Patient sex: M
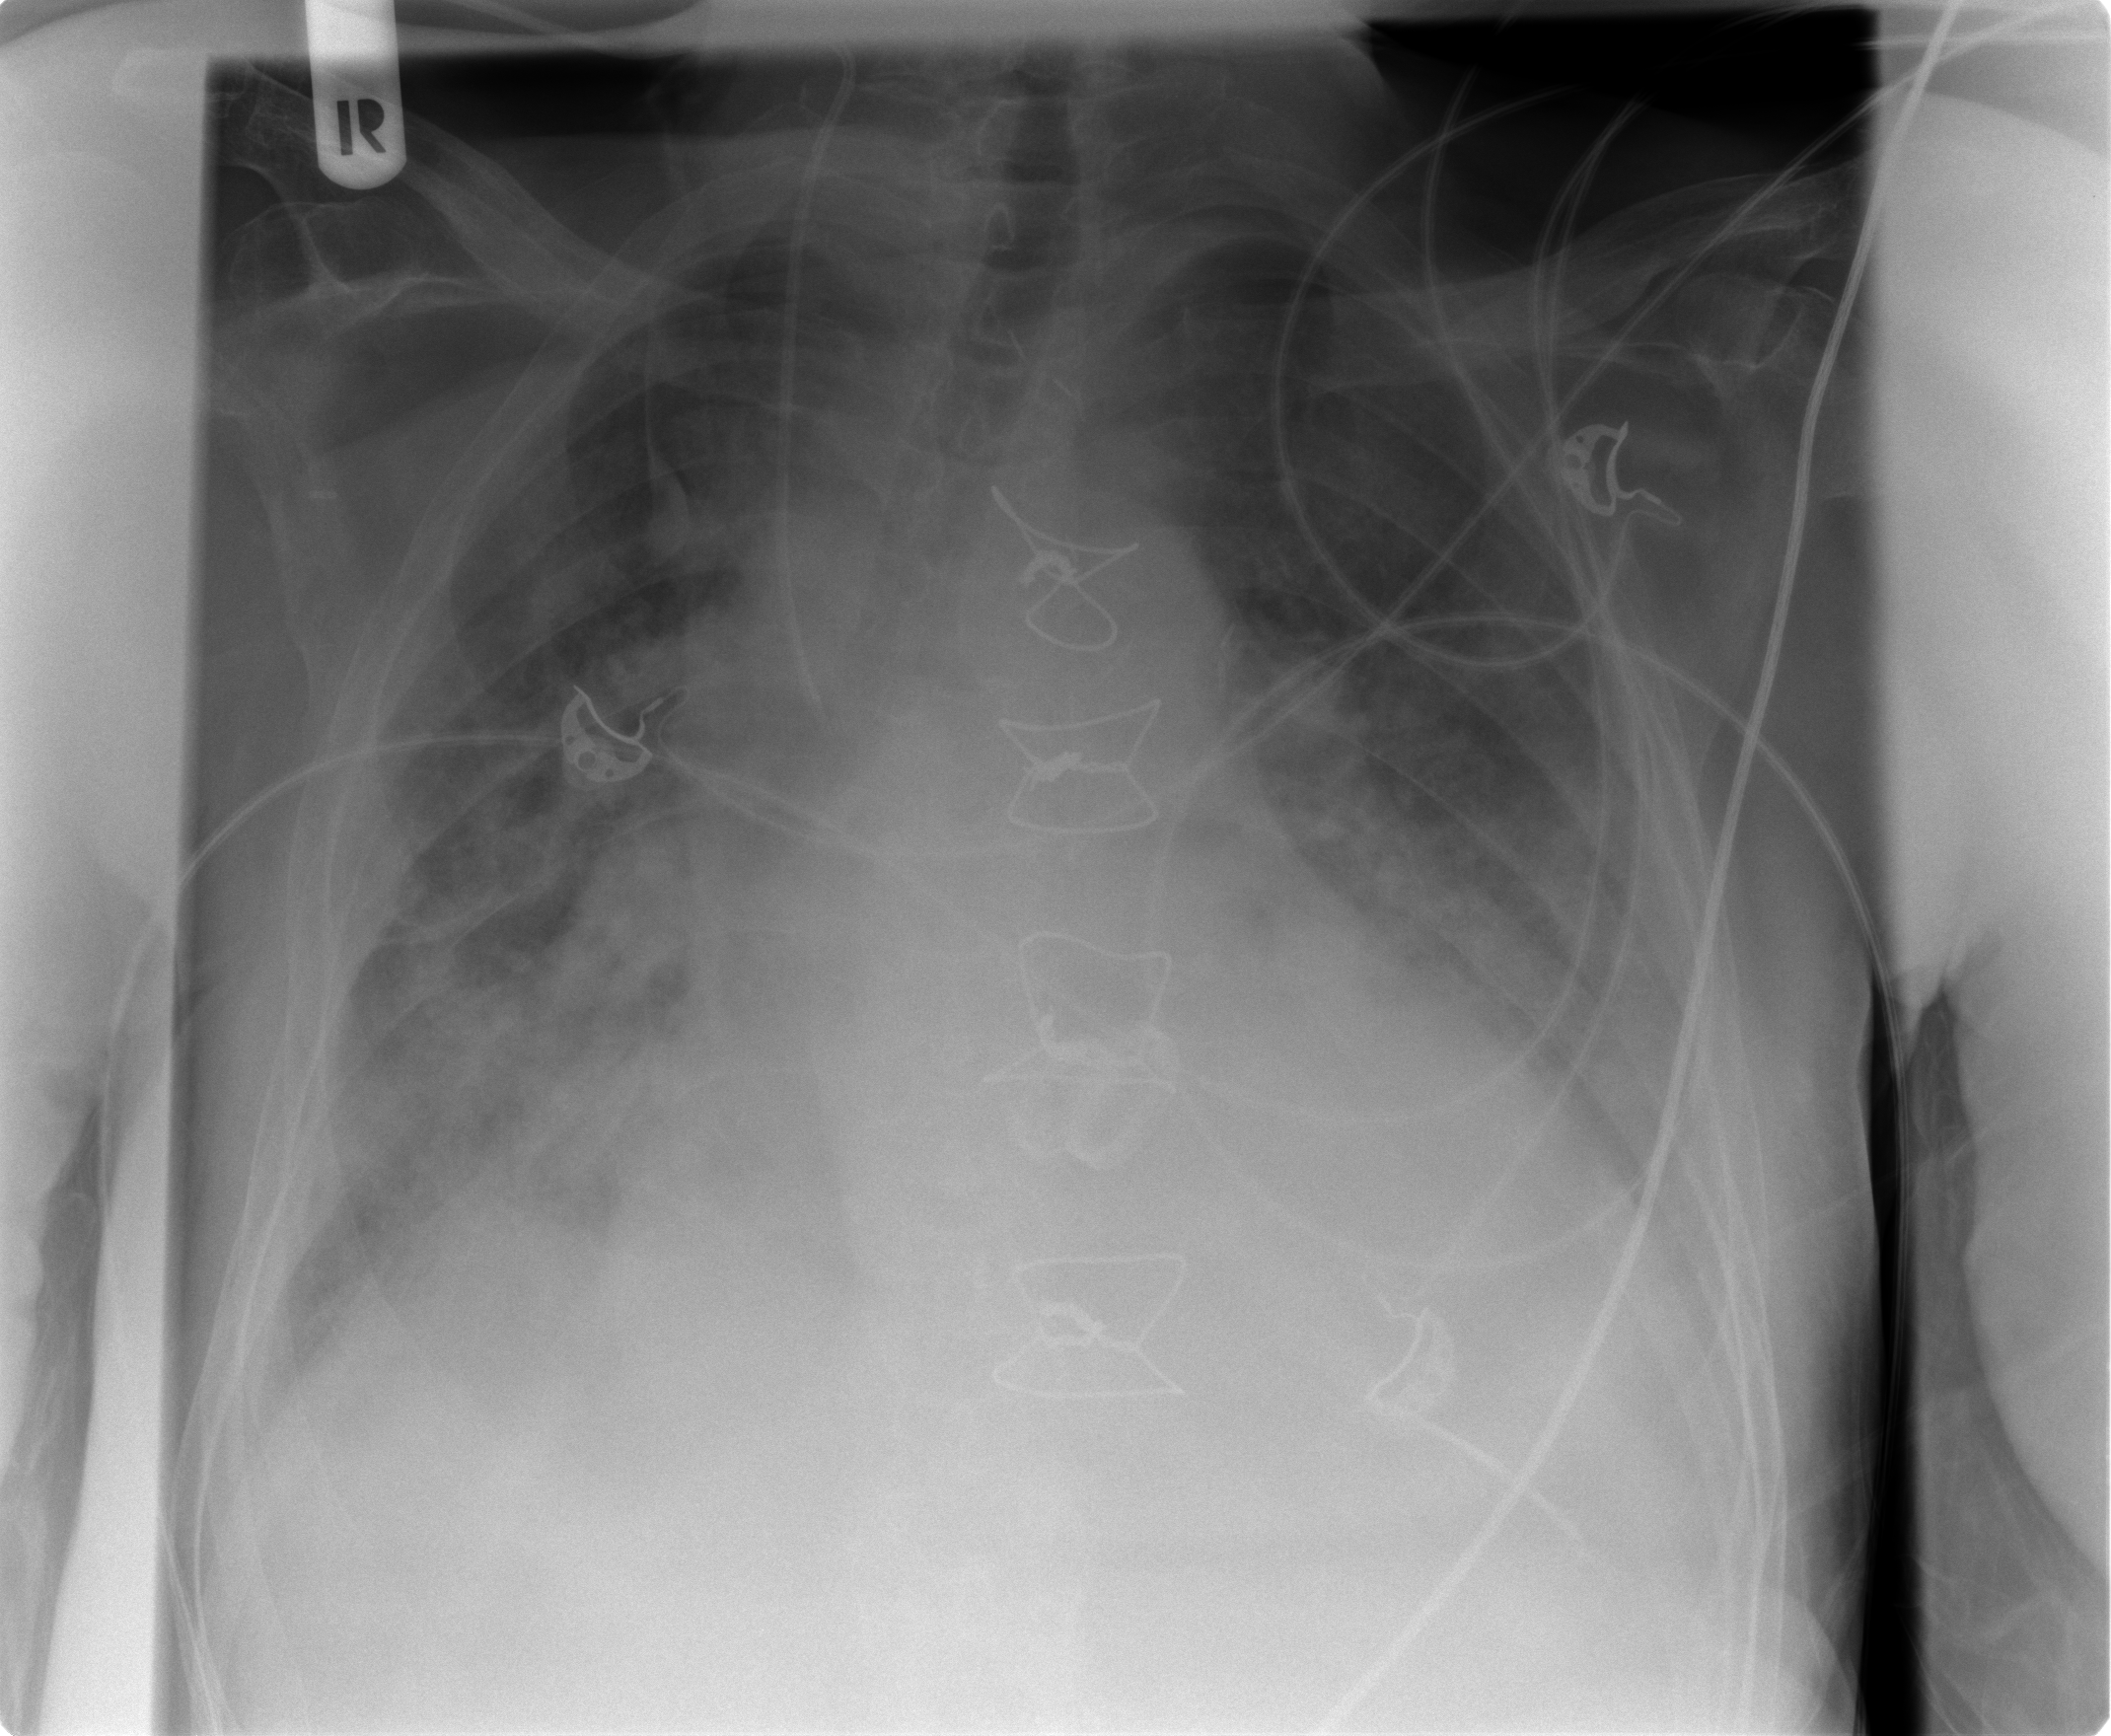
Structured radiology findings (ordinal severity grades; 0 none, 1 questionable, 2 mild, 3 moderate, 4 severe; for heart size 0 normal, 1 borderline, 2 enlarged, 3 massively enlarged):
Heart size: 2
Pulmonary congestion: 3
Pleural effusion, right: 2
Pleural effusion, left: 2
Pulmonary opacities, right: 3
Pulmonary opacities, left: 2
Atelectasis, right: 2
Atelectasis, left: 2